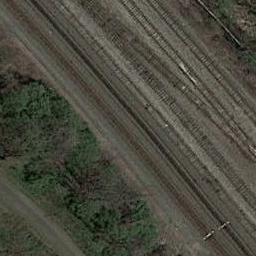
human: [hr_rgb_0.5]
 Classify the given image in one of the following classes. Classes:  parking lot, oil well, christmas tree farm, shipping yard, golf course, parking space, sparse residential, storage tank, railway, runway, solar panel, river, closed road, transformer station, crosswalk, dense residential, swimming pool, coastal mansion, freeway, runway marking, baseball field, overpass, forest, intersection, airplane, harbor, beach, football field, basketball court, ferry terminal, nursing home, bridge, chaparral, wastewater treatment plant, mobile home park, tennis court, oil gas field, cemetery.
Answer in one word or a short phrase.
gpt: railway